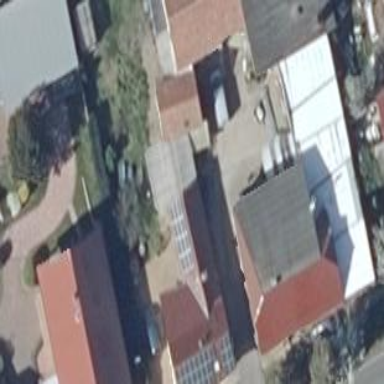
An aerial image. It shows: Simple and straightforward house.